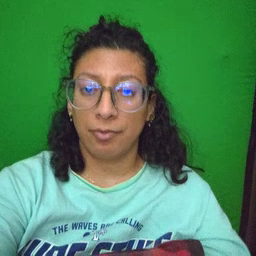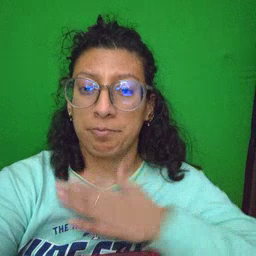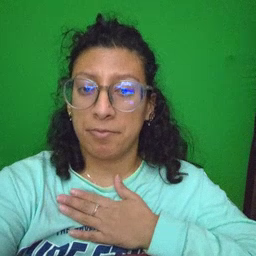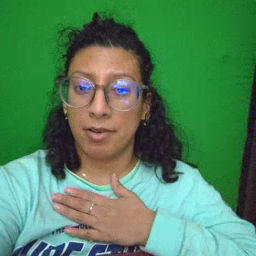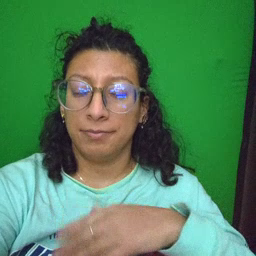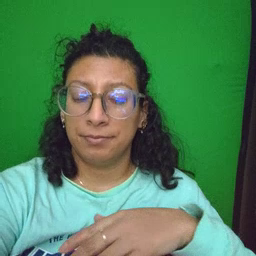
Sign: minemy